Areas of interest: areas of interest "Sport and cultural"
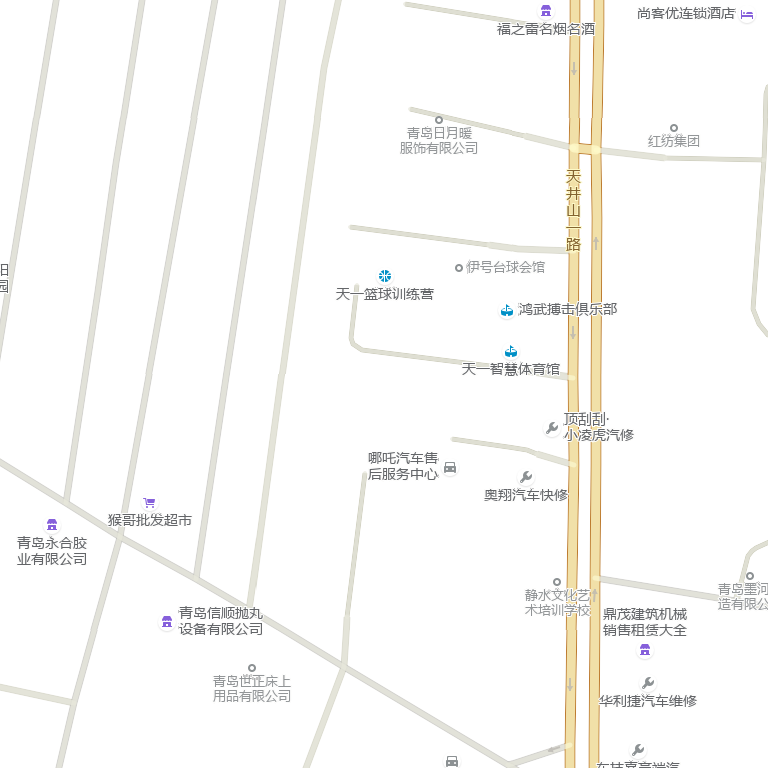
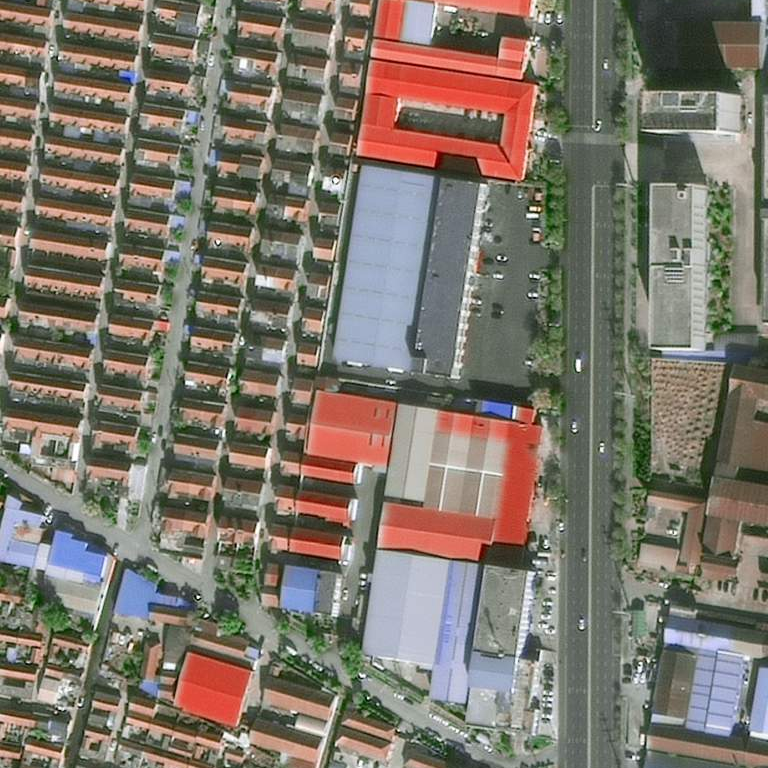